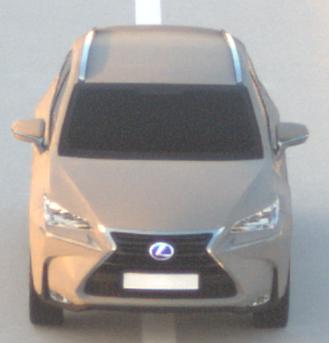
Make: Lexus
Model: NX 300h
Detailed model: NX (AZ1)
Model produced from: 2017/11
Model produced until: 2018/08
Doors: 5
Color: gray
Road condition: dry road
Daytime: sunrise or sunset
Contrast: medium contrast